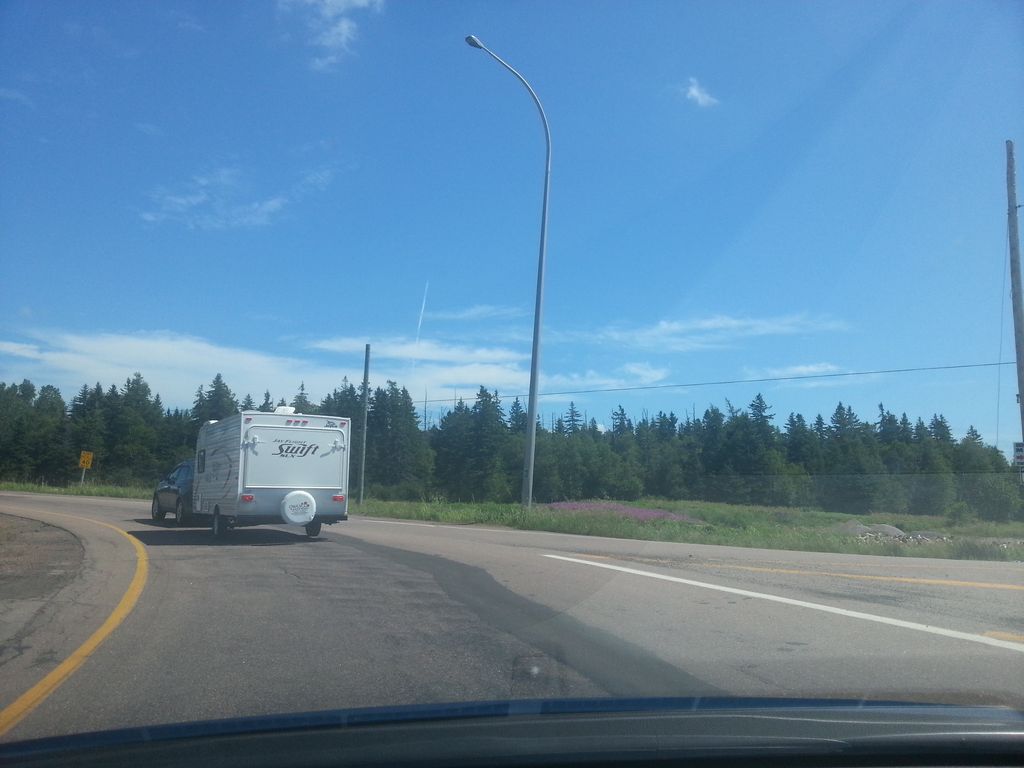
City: charlottetown